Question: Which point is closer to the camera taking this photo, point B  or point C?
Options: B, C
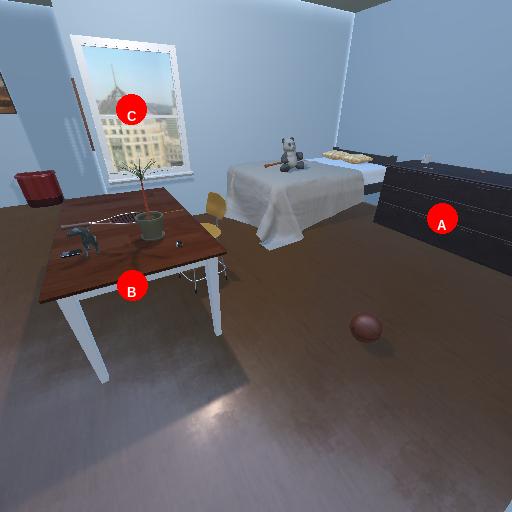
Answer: B